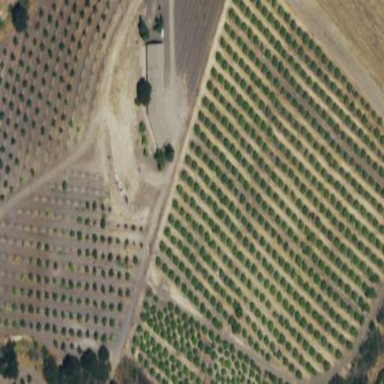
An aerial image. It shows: Orchard.